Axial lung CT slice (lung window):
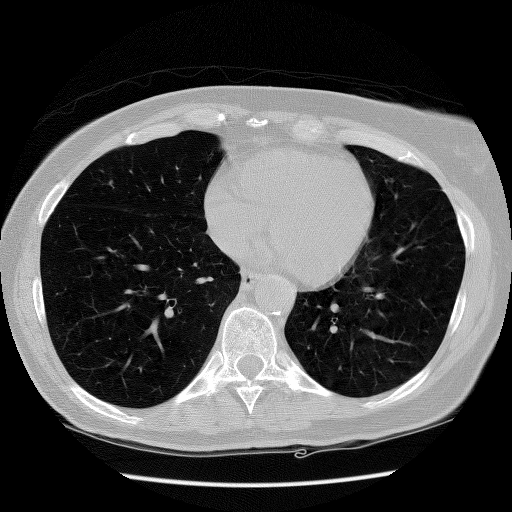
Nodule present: no